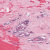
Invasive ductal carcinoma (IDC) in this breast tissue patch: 0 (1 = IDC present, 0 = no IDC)